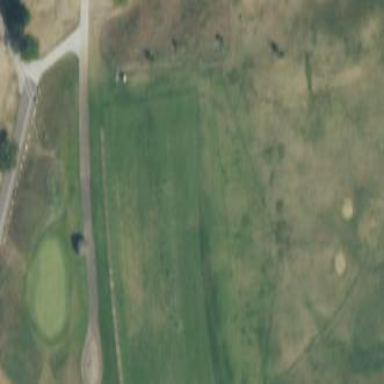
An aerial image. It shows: Golf tee on grassy land.